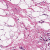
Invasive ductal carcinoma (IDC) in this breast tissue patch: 0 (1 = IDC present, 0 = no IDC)